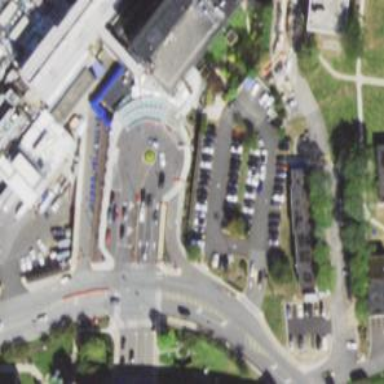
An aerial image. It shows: Service road that intersects roundabout.